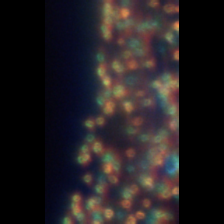
Taxon: Phaeocystis
Group: Other